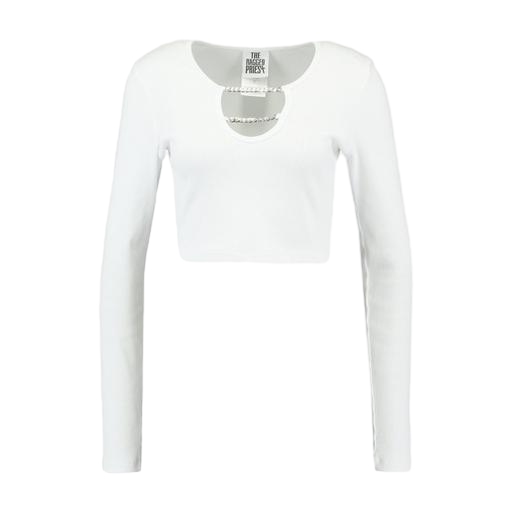
white haute rogue choker top, long-sleeve top, white women's long-sleeve top, white background